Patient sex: F
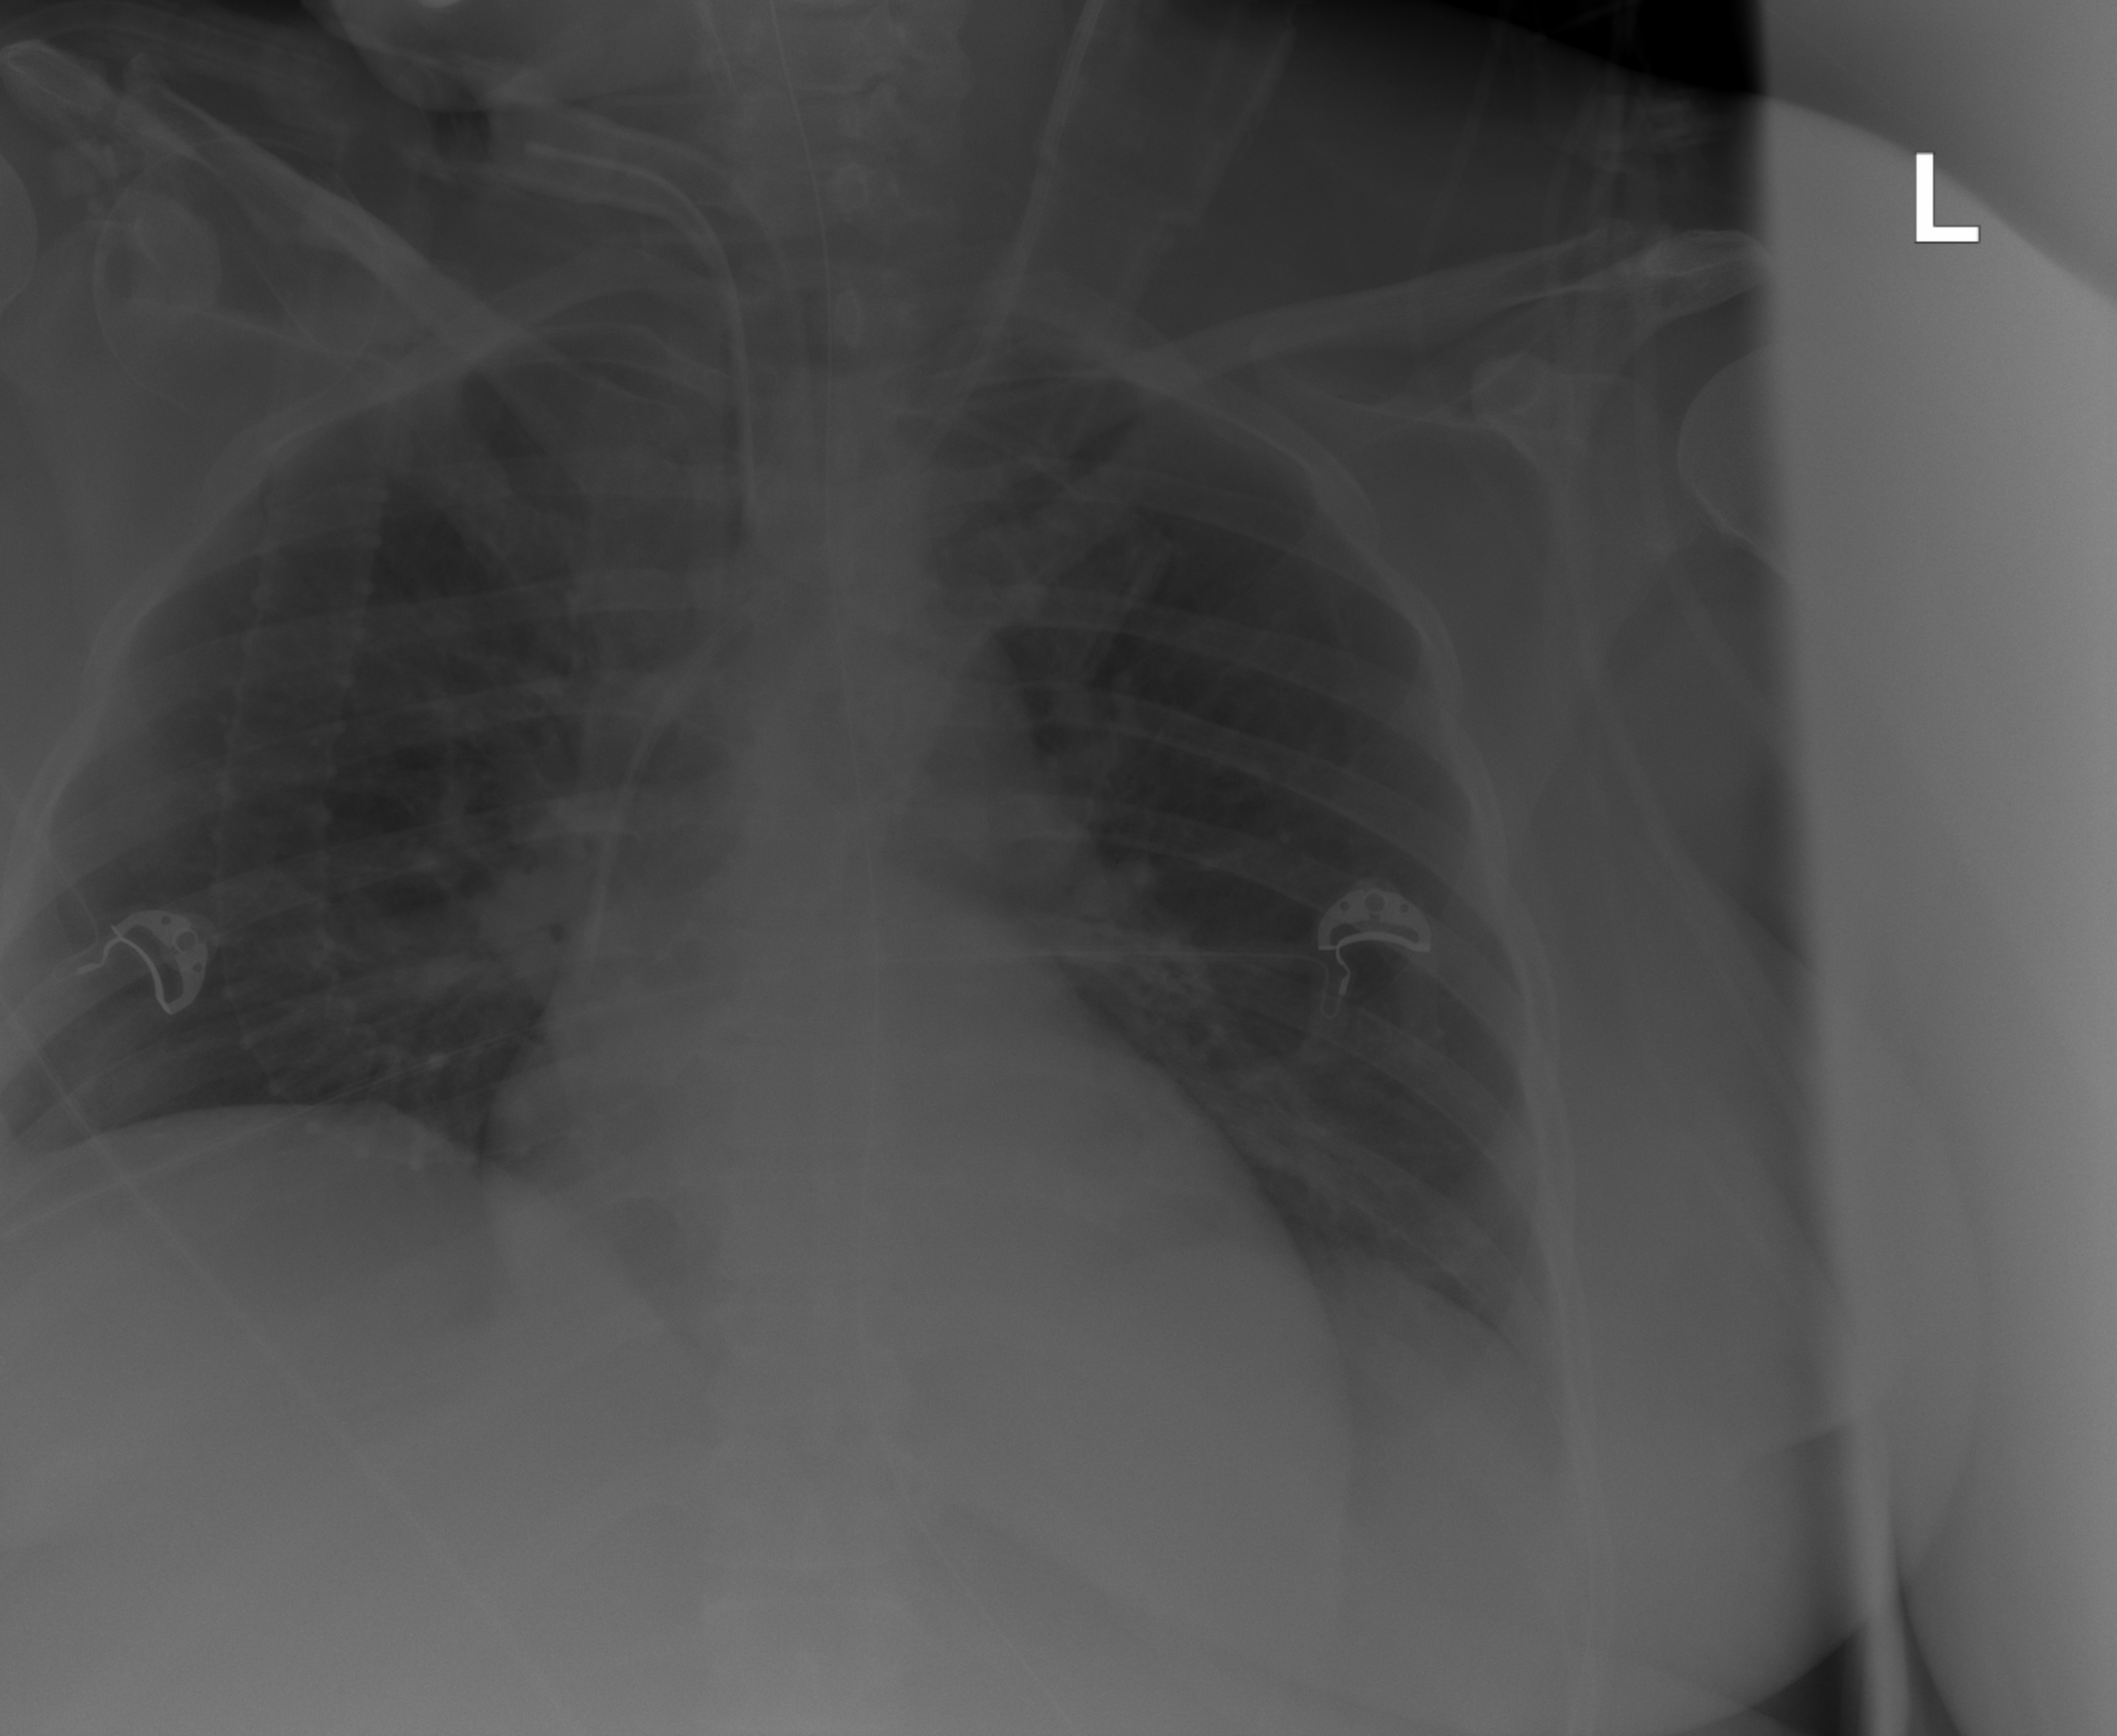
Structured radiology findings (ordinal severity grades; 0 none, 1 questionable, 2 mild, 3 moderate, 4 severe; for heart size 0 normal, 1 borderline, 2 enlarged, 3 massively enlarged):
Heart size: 2
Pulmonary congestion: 0
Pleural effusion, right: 0
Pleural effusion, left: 1
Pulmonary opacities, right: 0
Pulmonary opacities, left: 0
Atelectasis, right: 0
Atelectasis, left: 2